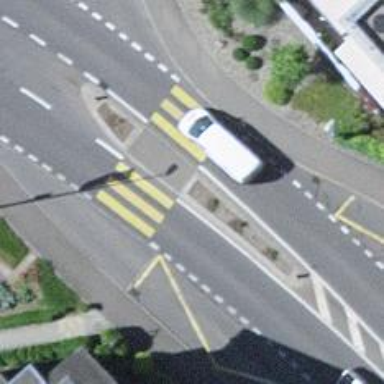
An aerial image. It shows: Uncontrolled zebra crossing with central island. The crossing is marked with zebra stripes.